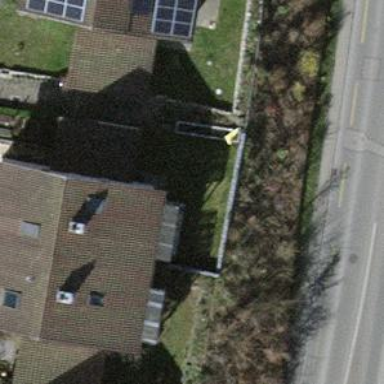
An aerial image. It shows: Gabled house with firebrick-colored roof. The house has cornsilk exterior.